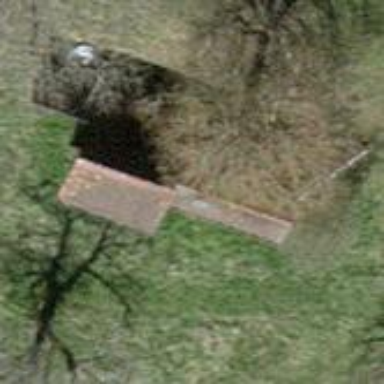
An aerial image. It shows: Shed building.